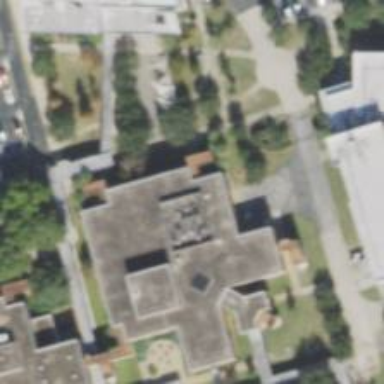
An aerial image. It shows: College building.